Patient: sex M, age 35
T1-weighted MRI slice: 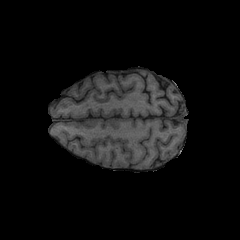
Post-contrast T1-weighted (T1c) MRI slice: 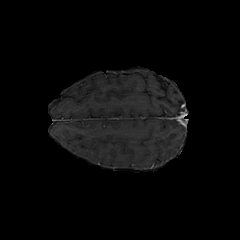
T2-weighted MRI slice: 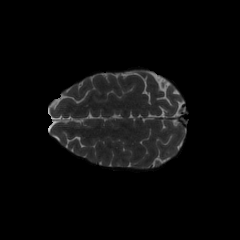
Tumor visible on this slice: no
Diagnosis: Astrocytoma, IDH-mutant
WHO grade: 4